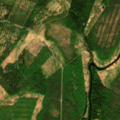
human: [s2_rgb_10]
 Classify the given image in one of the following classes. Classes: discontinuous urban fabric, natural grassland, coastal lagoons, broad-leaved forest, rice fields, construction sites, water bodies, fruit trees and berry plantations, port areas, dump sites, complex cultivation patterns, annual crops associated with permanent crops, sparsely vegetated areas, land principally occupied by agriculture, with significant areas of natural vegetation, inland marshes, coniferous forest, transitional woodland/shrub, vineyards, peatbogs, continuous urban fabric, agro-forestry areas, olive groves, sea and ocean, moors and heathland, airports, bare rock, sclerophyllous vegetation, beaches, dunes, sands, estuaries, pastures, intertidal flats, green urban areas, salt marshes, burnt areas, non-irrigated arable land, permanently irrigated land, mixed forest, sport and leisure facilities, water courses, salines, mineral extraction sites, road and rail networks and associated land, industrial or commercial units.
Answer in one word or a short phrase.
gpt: mixed forest, transitional woodland/shrub